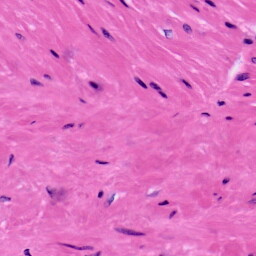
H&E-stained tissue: Prostate